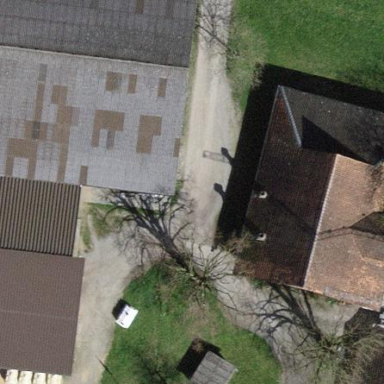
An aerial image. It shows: Stable building.